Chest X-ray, PA view. Patient: 55 years old, sex M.
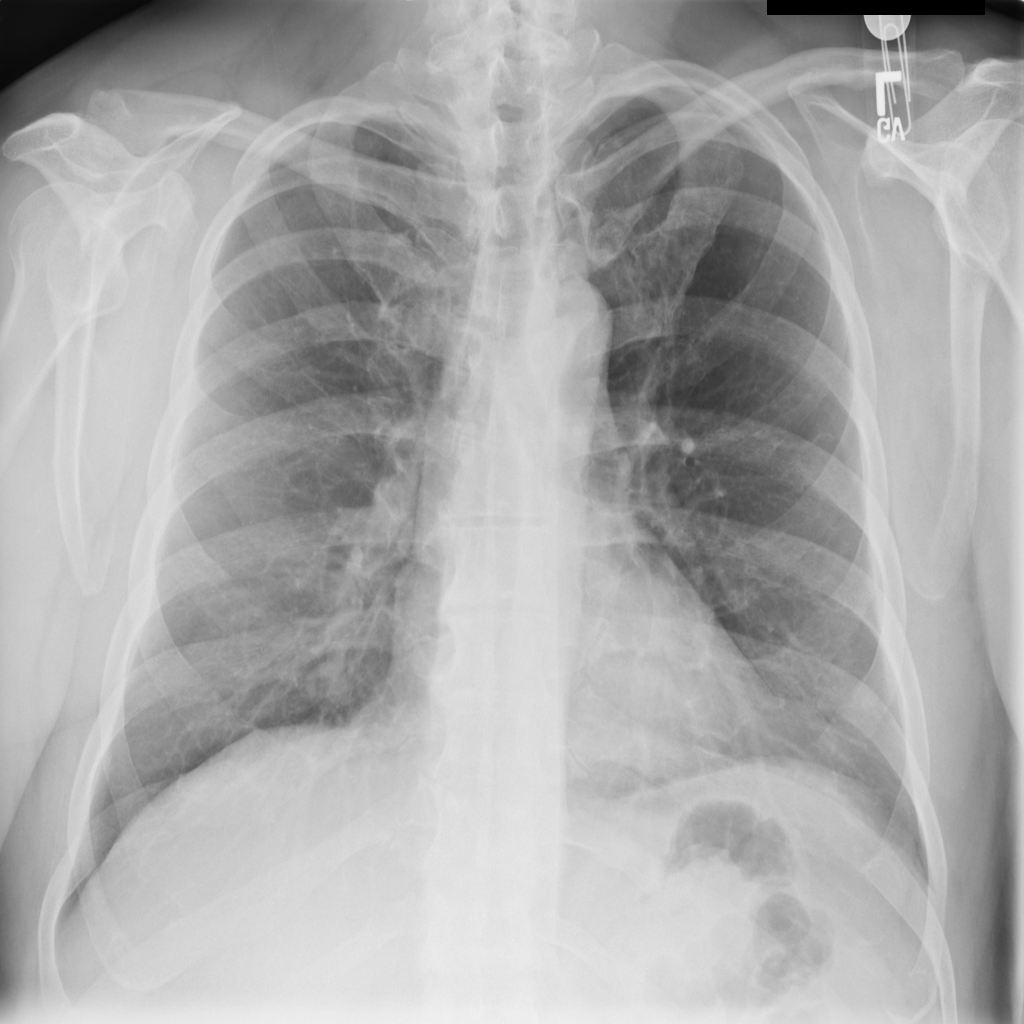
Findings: No Finding